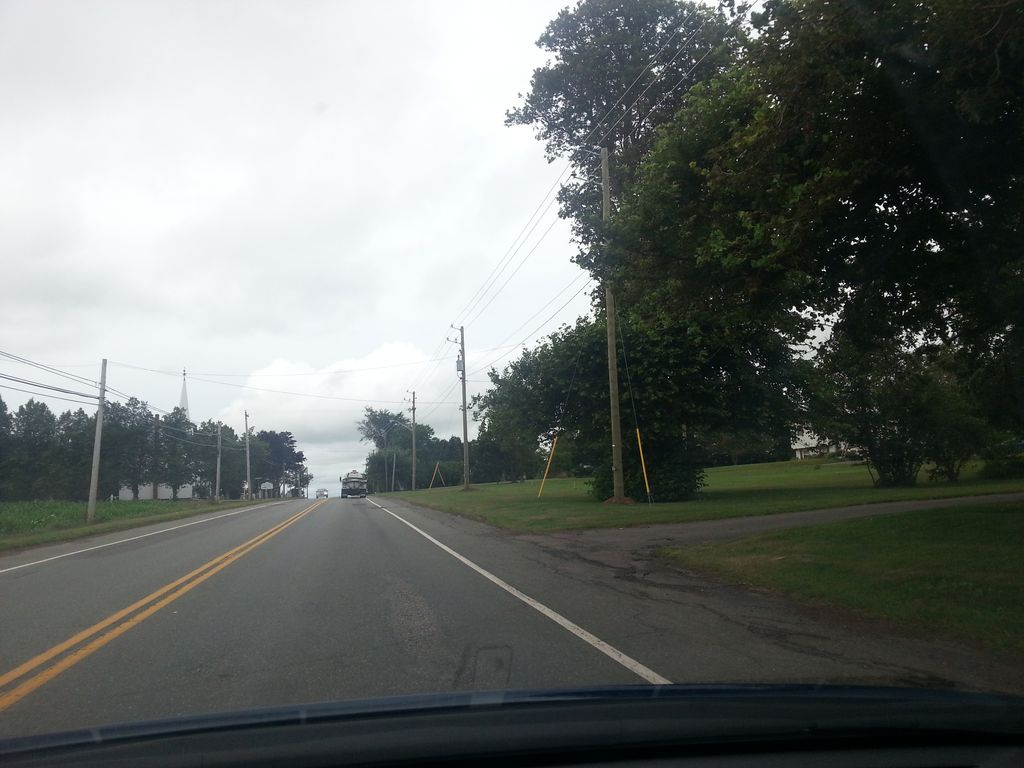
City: charlottetown